Aerial crown-view tile of a tropical tree (Barro Colorado Island, Panama), acquired 20240918:
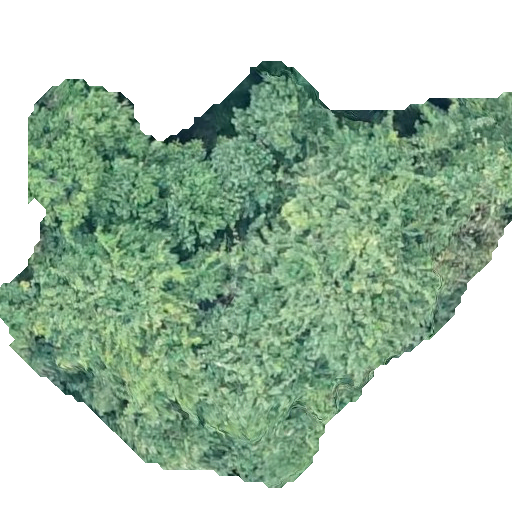
Species: Pouteria stipitata
GBIF accepted scientific name: Pouteria stipitata
Crown area: 238.989 m²